Question: I am trying to select the "hidden input" from the "a" tag. The hidden input is belonging to a "p" tag with an id of "controlBar". here is a screenshot to explain this a bit more.

Below is the selector I have come up with, but it's doesn't seem to pick out the target
'''
alert($(this).parent("div").children('input[id*="QuestID"]:hidden:first').val());
'''
in the context of the above snipplet (this) refers to the "a" tag circled in green
help me on this guys...thanks
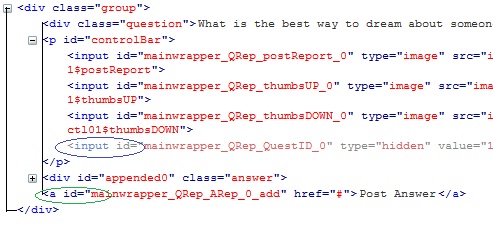
Answer: '''
alert($(this).parent().children('div').children('input:hidden:first').val());
'''
In reply to you comment below:
'''
alert($(this).parent().children('#controlBar').children('input:hidden:first').val());
'''